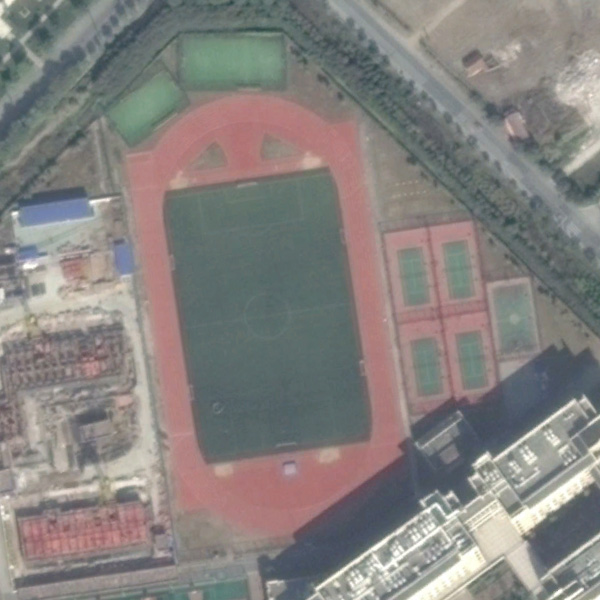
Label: Playground